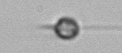
Label: Acanthoica_quattrospina